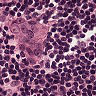
Metastatic tissue present: yes